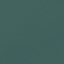
Label: SeaLake